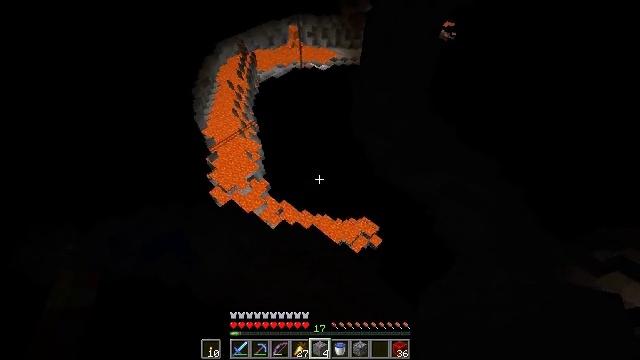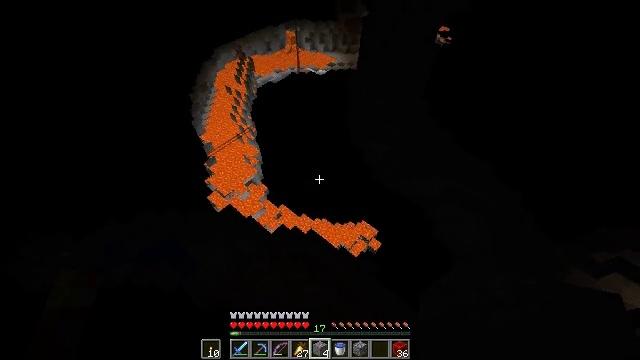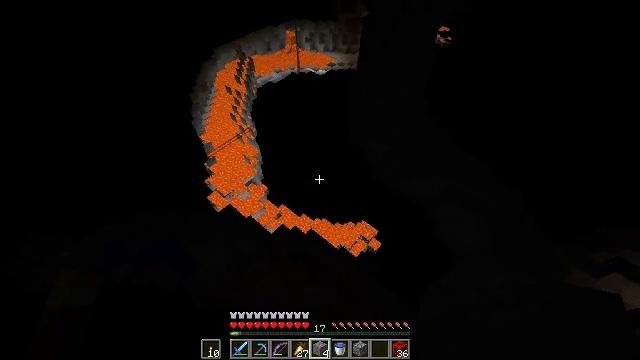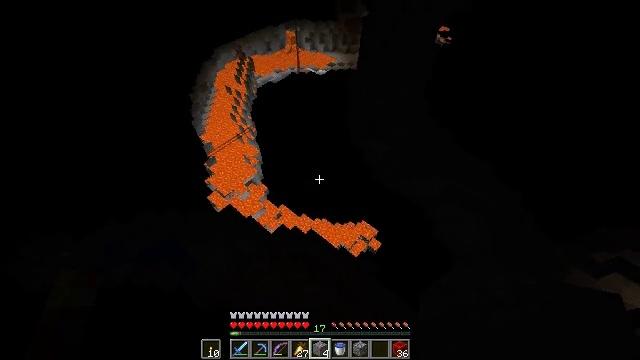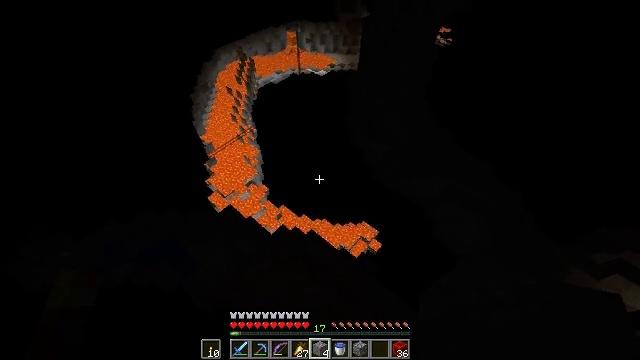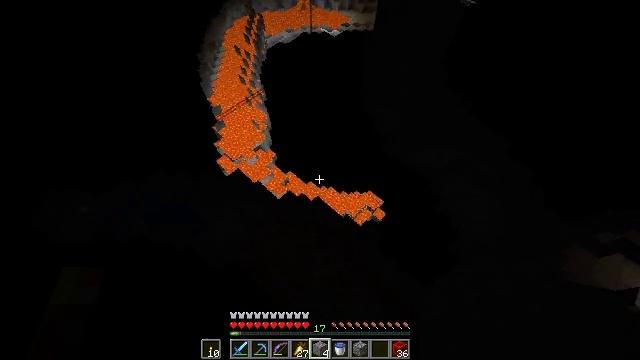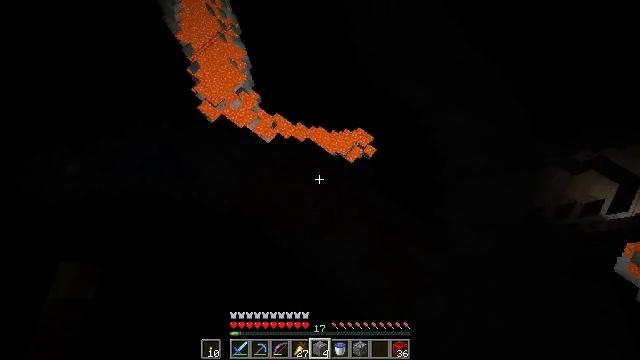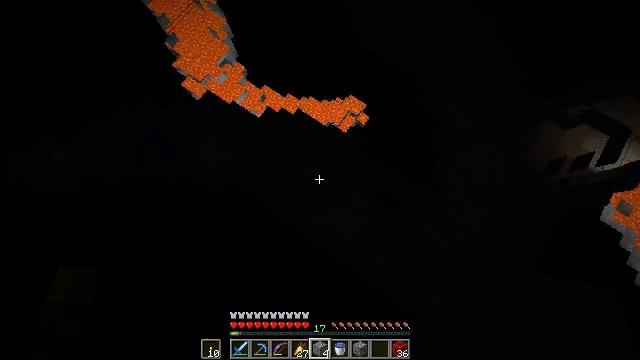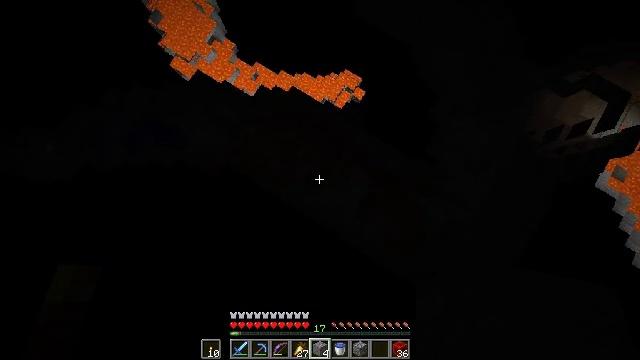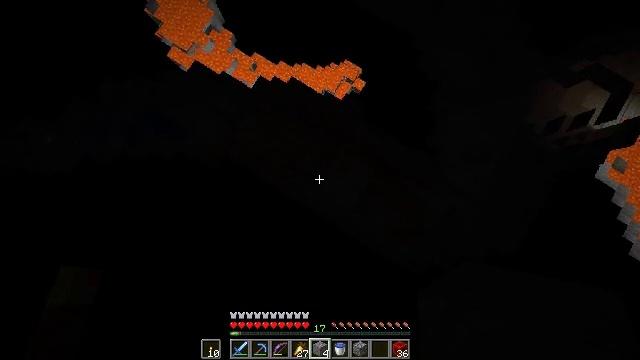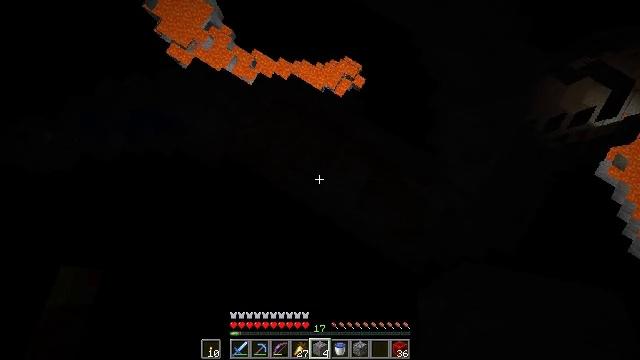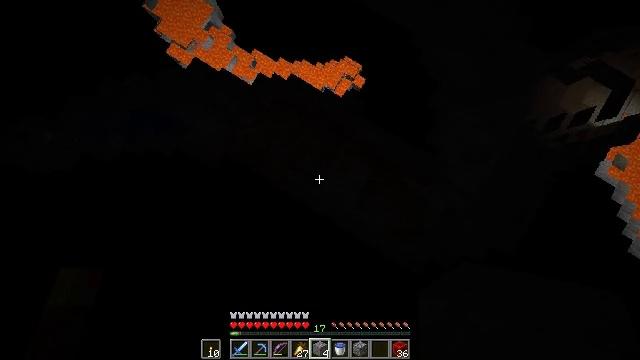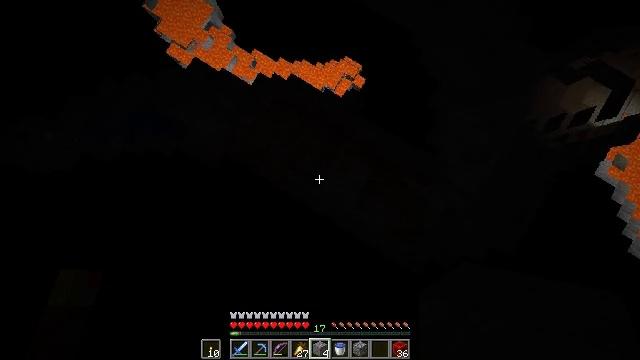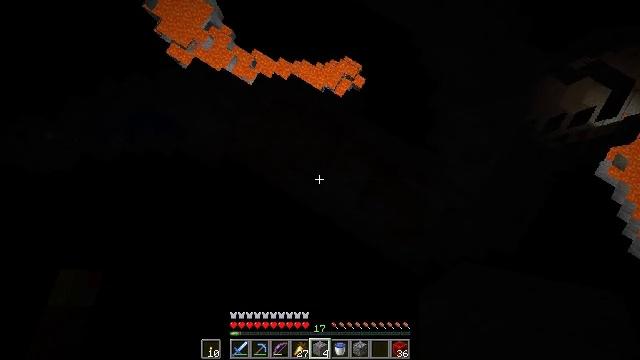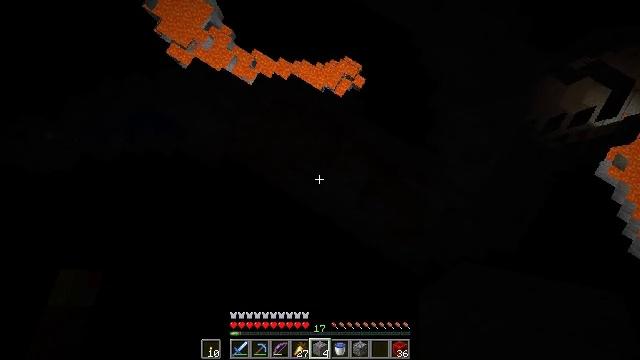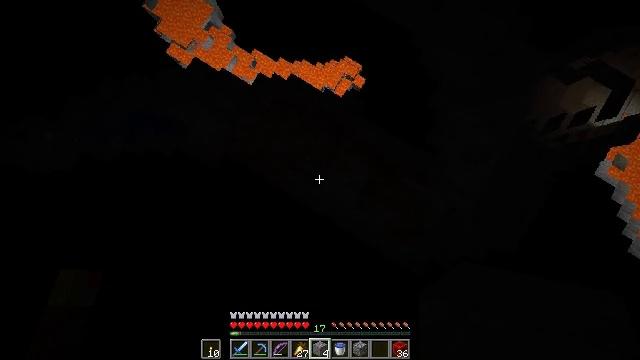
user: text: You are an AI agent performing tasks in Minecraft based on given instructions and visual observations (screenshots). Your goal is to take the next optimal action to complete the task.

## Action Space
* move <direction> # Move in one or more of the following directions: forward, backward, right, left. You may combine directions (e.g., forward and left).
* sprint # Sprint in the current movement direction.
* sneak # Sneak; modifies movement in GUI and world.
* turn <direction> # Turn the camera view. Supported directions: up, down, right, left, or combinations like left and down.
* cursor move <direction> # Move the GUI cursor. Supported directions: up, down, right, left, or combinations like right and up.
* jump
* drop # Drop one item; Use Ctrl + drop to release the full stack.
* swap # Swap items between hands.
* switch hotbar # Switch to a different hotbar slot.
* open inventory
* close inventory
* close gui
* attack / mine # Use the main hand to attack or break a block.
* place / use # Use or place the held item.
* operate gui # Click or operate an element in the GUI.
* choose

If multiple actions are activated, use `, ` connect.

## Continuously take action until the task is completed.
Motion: motion action
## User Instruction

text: Gather the composter from your farm.
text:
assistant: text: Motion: no_op
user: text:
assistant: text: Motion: no_op
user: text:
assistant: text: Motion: no_op
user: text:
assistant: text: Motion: no_op
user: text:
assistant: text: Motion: turn left and down
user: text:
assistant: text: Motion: turn right and down
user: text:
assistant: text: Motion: turn right and down
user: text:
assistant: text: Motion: turn right and down
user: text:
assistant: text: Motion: turn down
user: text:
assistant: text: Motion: no_op
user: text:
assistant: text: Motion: no_op
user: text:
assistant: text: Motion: no_op
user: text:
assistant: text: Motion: no_op
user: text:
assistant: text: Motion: no_op
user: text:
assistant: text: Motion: no_op
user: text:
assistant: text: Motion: no_op
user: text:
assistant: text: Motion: turn right and up
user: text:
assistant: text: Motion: turn right and up
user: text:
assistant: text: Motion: turn right and up
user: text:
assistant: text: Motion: turn right and up
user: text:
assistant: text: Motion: turn right and up
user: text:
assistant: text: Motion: turn right and up
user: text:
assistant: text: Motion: no_op
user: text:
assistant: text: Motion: turn right and up
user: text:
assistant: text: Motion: turn right
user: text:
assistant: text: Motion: no_op
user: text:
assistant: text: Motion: no_op
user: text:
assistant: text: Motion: no_op
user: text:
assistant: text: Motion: no_op
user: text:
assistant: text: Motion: turn right